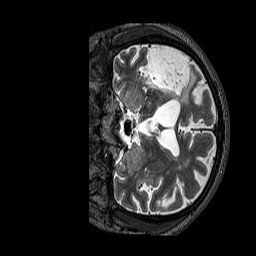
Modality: T2w
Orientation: coronal
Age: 58
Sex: male
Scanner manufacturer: siemens
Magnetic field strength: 3 T
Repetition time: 3.2 s
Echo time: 0.567 s